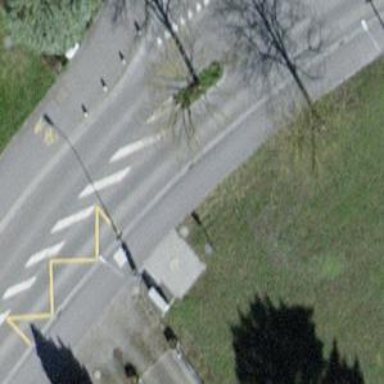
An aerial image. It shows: Bus stop with platform for public transport.